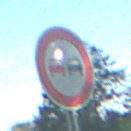
Verkehrszeichen: Ueberholverbot
Umgebung: Outdoor, Nature
Tageszeit: MorningAfternoon
Wetter: Clear
Licht: Natural
Jahreszeit: NotSpecified
Kontrast: HighContrast